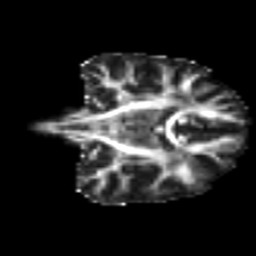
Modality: FA
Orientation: coronal
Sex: female
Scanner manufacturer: ge
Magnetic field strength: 3 T
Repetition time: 7 s
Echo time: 0.08 s